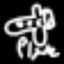
Label: airplane